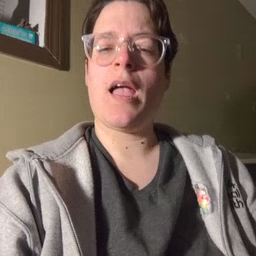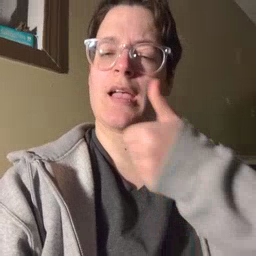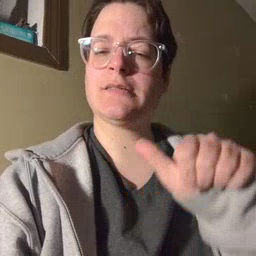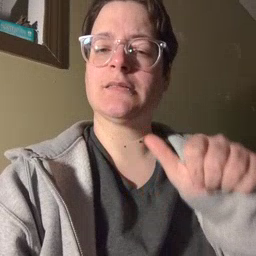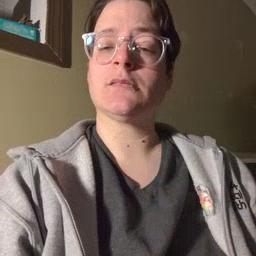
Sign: any